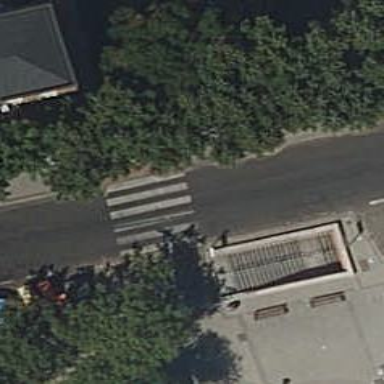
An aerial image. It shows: Bollard.